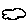
Label: cloud